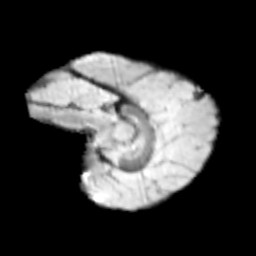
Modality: T2w
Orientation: sagittal
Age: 9
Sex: female
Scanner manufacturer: siemens
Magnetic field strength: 3 T
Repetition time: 3.8 s
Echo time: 0.07 s